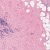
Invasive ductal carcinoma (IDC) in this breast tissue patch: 0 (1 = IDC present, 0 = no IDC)